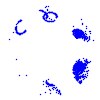
Particle: kaon